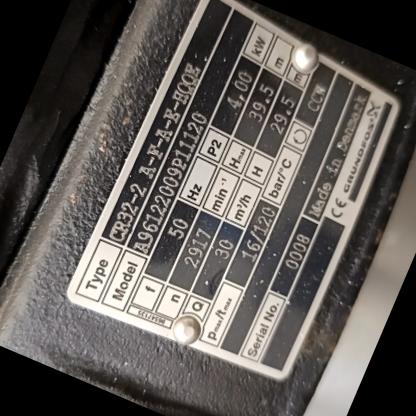
Klasa: tabliczka-znamionowa